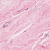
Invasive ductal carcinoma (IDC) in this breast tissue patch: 0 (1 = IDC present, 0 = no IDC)